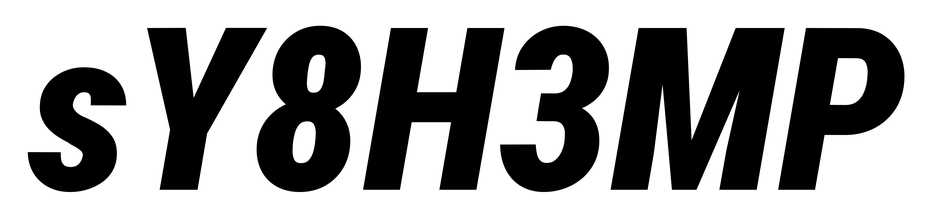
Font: Roboto-Italic_Condensed_Black_Italic